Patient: sex F, age 68
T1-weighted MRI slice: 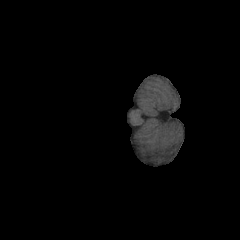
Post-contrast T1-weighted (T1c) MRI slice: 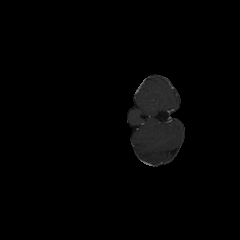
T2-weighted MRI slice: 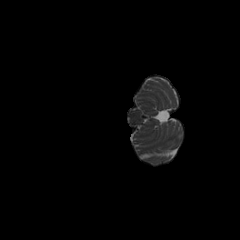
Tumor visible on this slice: no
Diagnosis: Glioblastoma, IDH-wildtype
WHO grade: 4